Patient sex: M
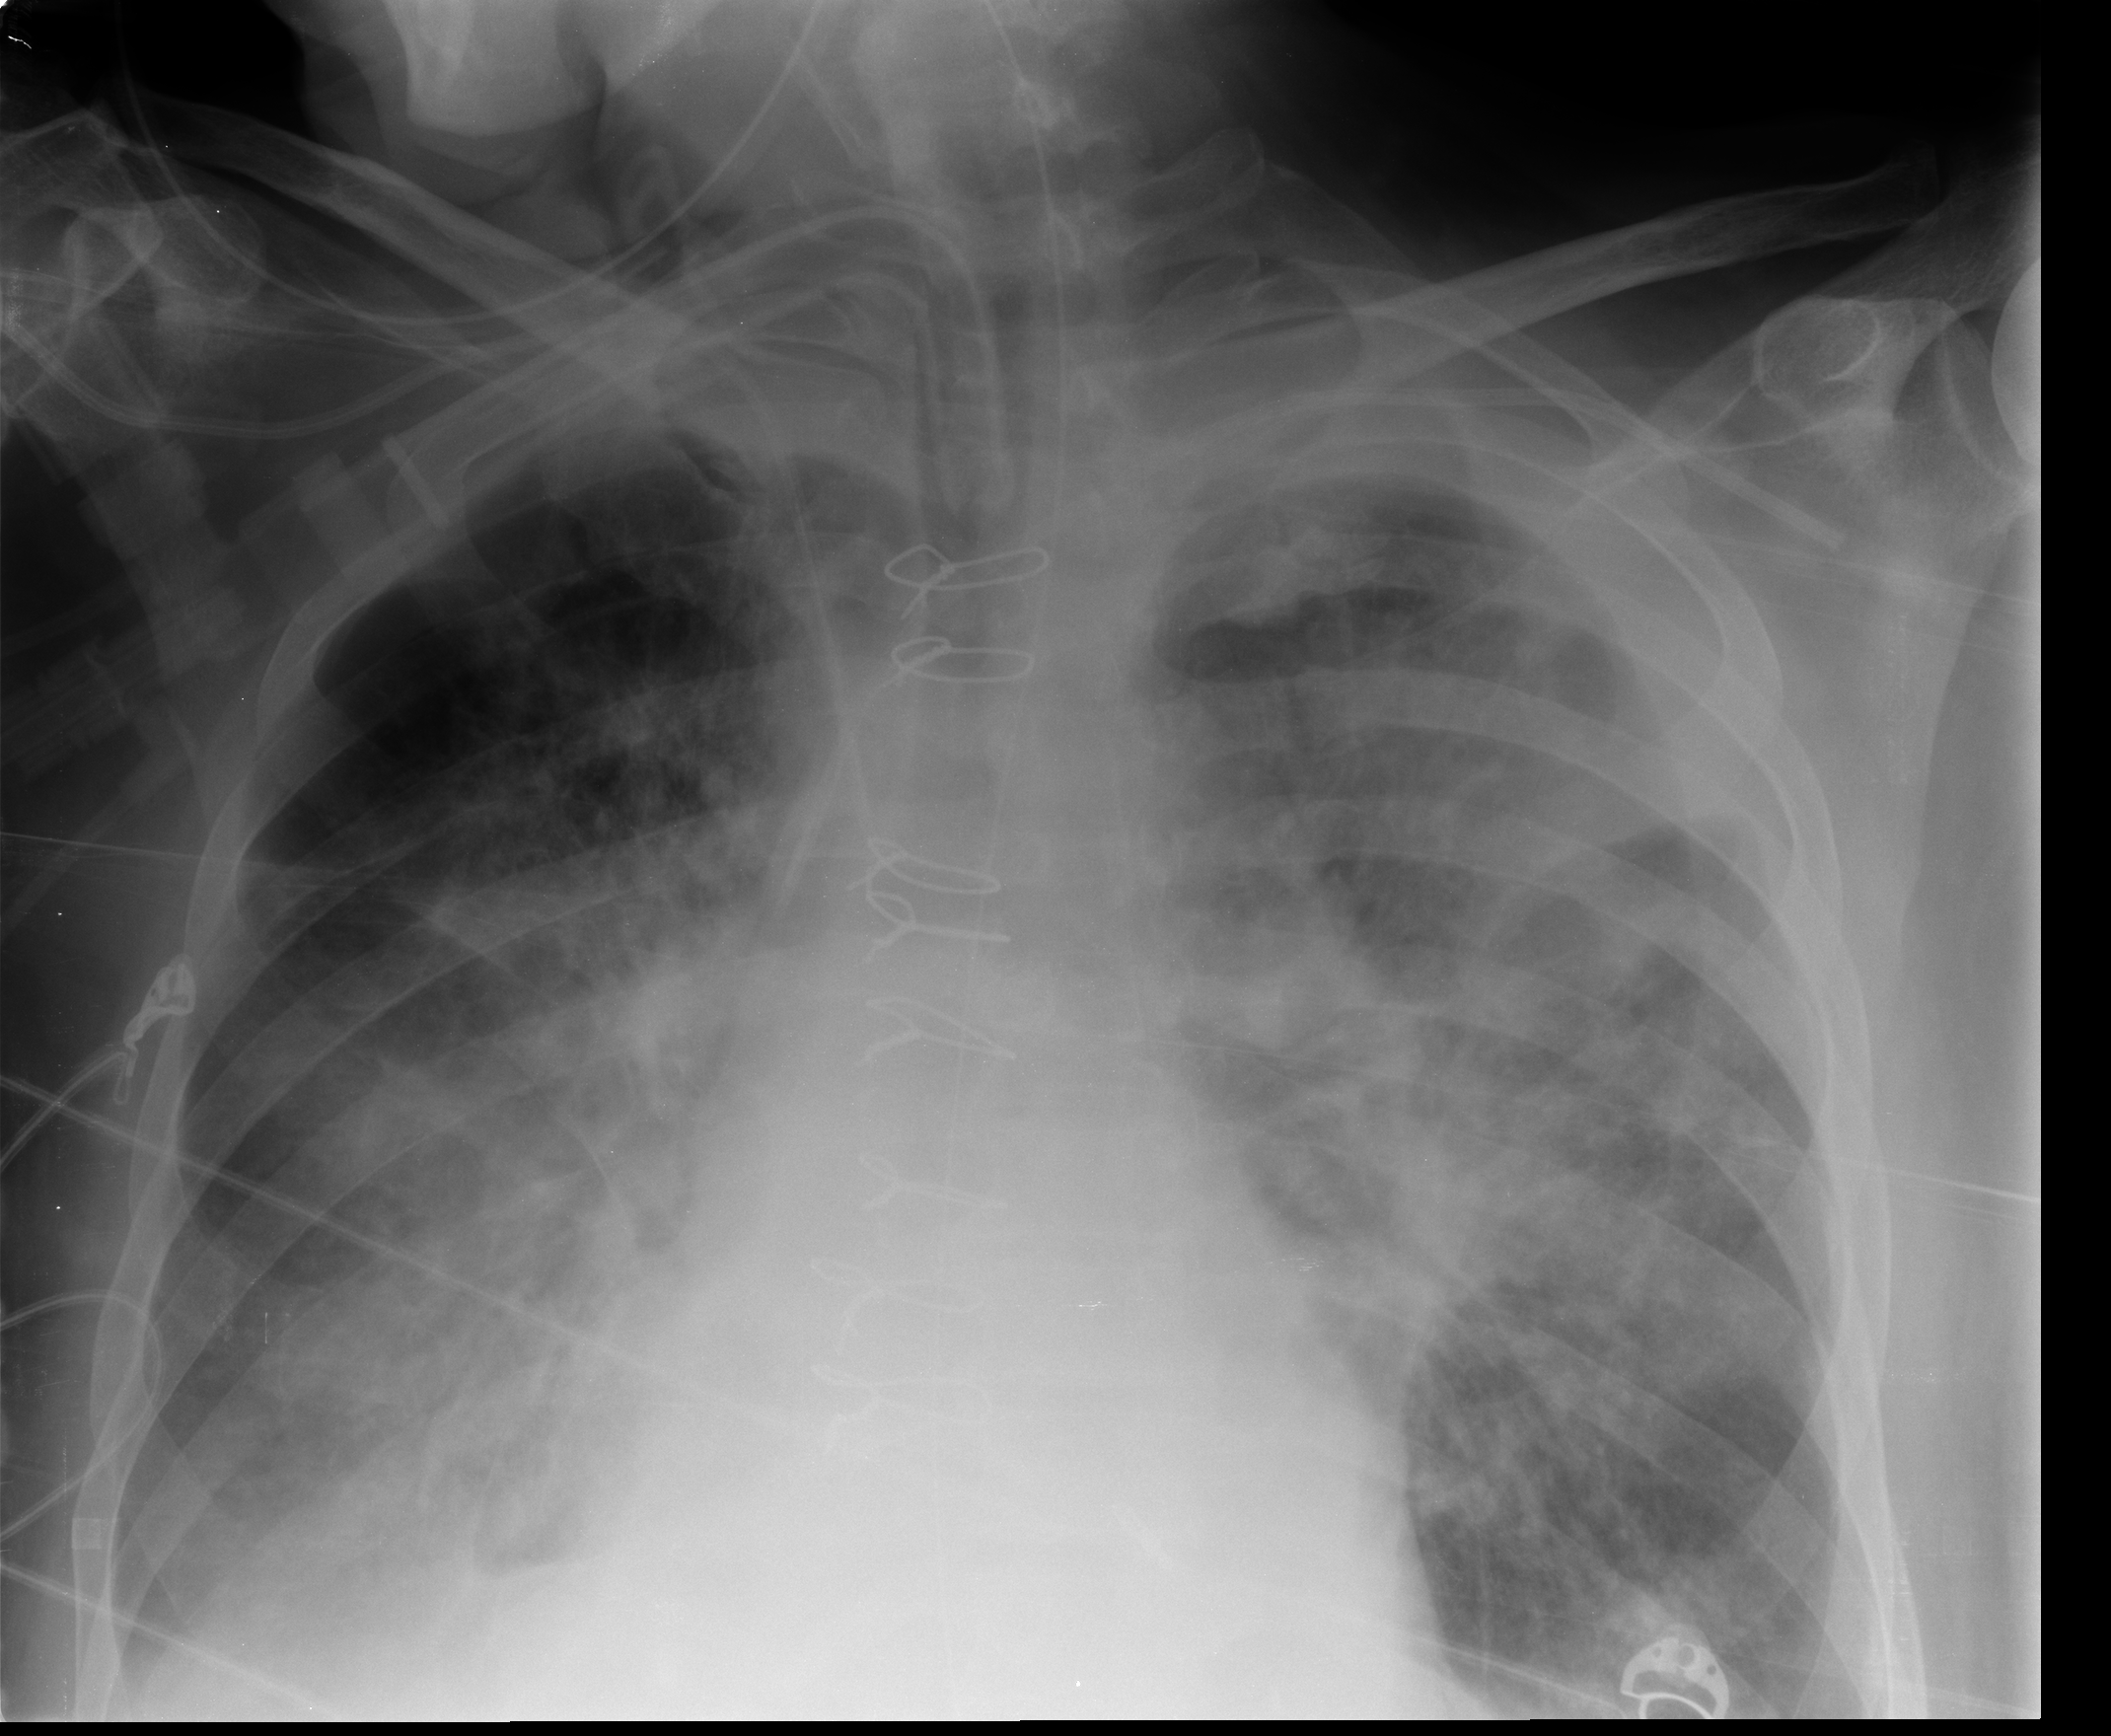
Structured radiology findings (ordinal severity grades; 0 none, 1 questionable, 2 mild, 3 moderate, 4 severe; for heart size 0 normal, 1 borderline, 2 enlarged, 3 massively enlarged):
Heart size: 0
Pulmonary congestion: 3
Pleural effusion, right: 2
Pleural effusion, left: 3
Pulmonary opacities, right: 3
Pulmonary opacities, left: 4
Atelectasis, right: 3
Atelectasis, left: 3